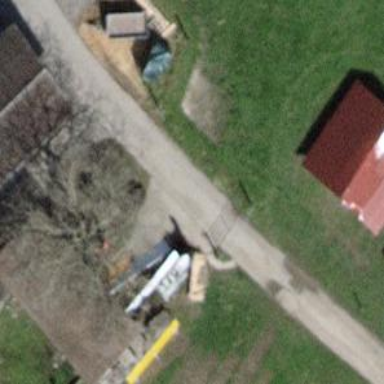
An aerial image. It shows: Gate.